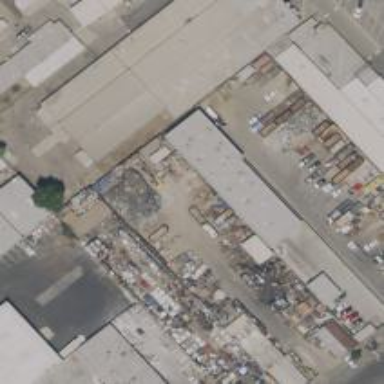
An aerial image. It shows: Industrial building with works.